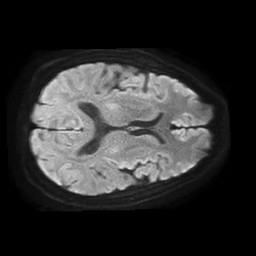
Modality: TRACE
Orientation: axial
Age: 47
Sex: male
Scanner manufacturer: philips
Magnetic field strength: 1.5 T
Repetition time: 4.6 s
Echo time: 0.08631 s